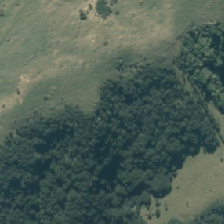
Land cover: manuka_kanuka